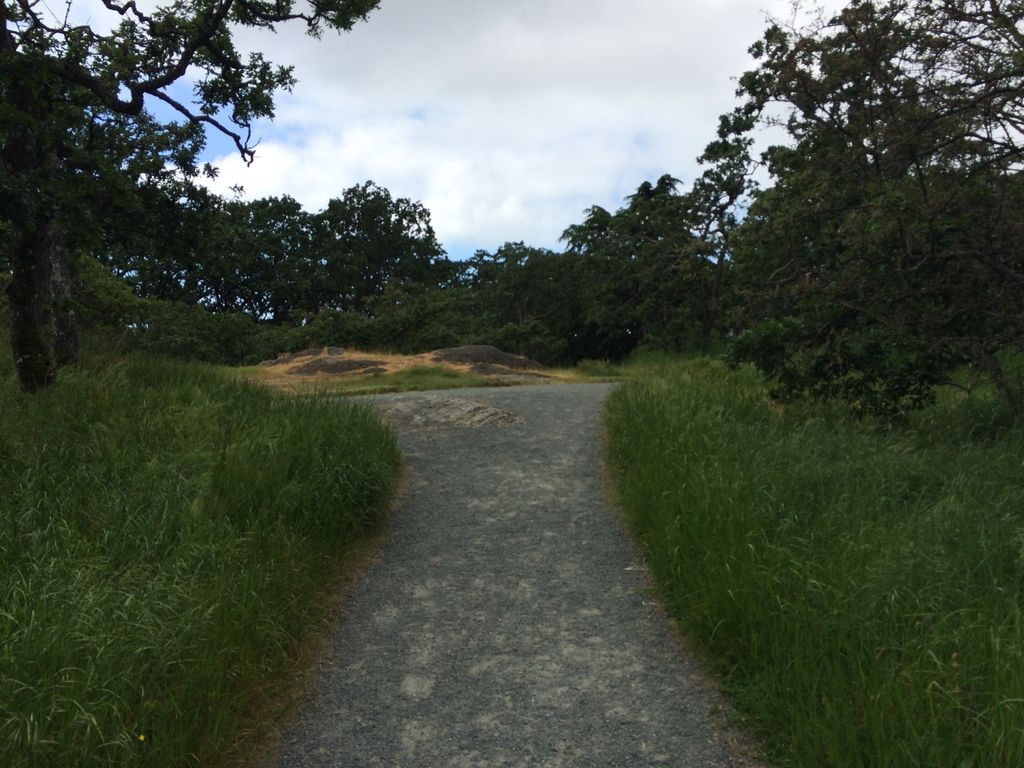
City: victoria